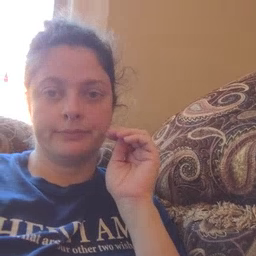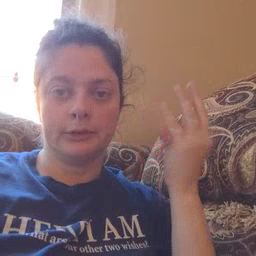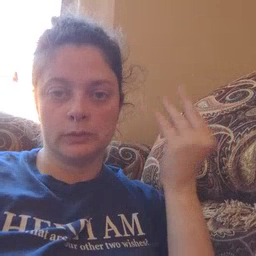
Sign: outside